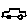
Label: car